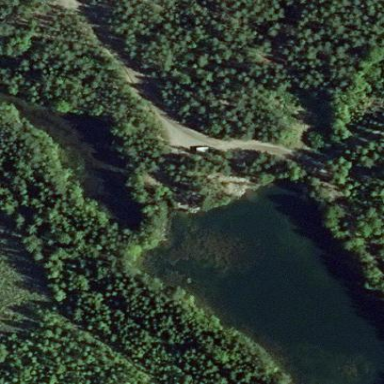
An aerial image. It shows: Peaceful pond surrounded by nature.